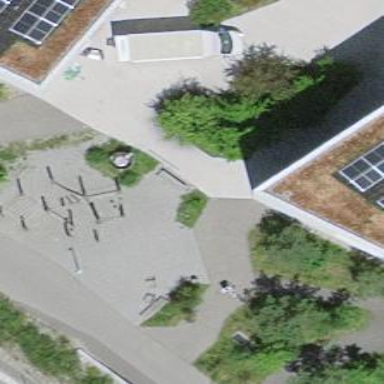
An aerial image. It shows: Playground area for leisure land.